Question: I may be going about this wrong. So I have created a UITableView that essentially has a auto-layout trailing space set to the main view. I am creating a custom cell for this table so I drug on a prototype cell, customized it, and created my class for it. That is all working just fine.
What I can't seem to solve is the custom cell isn't going the full width of the actual table cell so a white background just shows up. If I don't use the custom cell the entire width table cell gets utilized.
I set the constraints for the cell content so that the background image should fill the cell.
What am I doing wrong? Let me know what you need to help solve this.
'''
#import <UIKit/UIKit.h>
@interface ProfileCustomCell : UITableViewCell {
}
@property (nonatomic, strong) IBOutlet UILabel *nameLabel;
@property (nonatomic, strong) IBOutlet UIImageView *profileImageView;
@end
'''
'''
#import "ProfileCustomCell.h"
@implementation ProfileCustomCell
- (id)initWithStyle:(UITableViewCellStyle)style reuseIdentifier:(NSString *)reuseIdentifier {
self = [super initWithStyle:style reuseIdentifier:reuseIdentifier];
if (self) {
self.nameLabel.text = nil;
}
return self;
}
- (void)setSelected:(BOOL)selected animated:(BOOL)animated {
[super setSelected:selected animated:animated];
}
@end
'''
'''
[tableView registerNib:[UINib nibWithNibName:@"ProfileCustomCell" bundle:[NSBundle mainBundle]] forCellReuseIdentifier:@"Cell"];
[tableView setSeparatorStyle:UITableViewCellSeparatorStyleNone];
ProfileCustomCell *cell = [tableView dequeueReusableCellWithIdentifier:cellIdentifier];
cell.nameLabel.text = [NSString stringWithFormat:@"%@", [child objectForKey:@"first_name"]];
[cell setSelectionStyle:UITableViewCellSelectionStyleNone];
'''

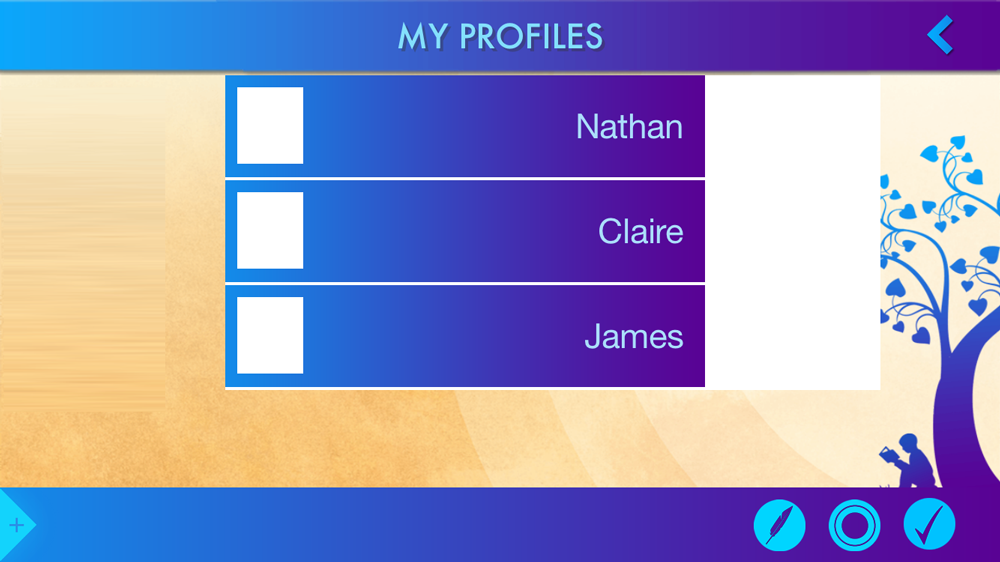
Answer: Can you post the code please .
Did you enable the and as below do that first in both table view and table view cell .and tell me your problem

> 1)After that select both image and label and do as below

> 2) Select the image and do below

> 3) select the label an do the following

Can you check the link below:
<URL>